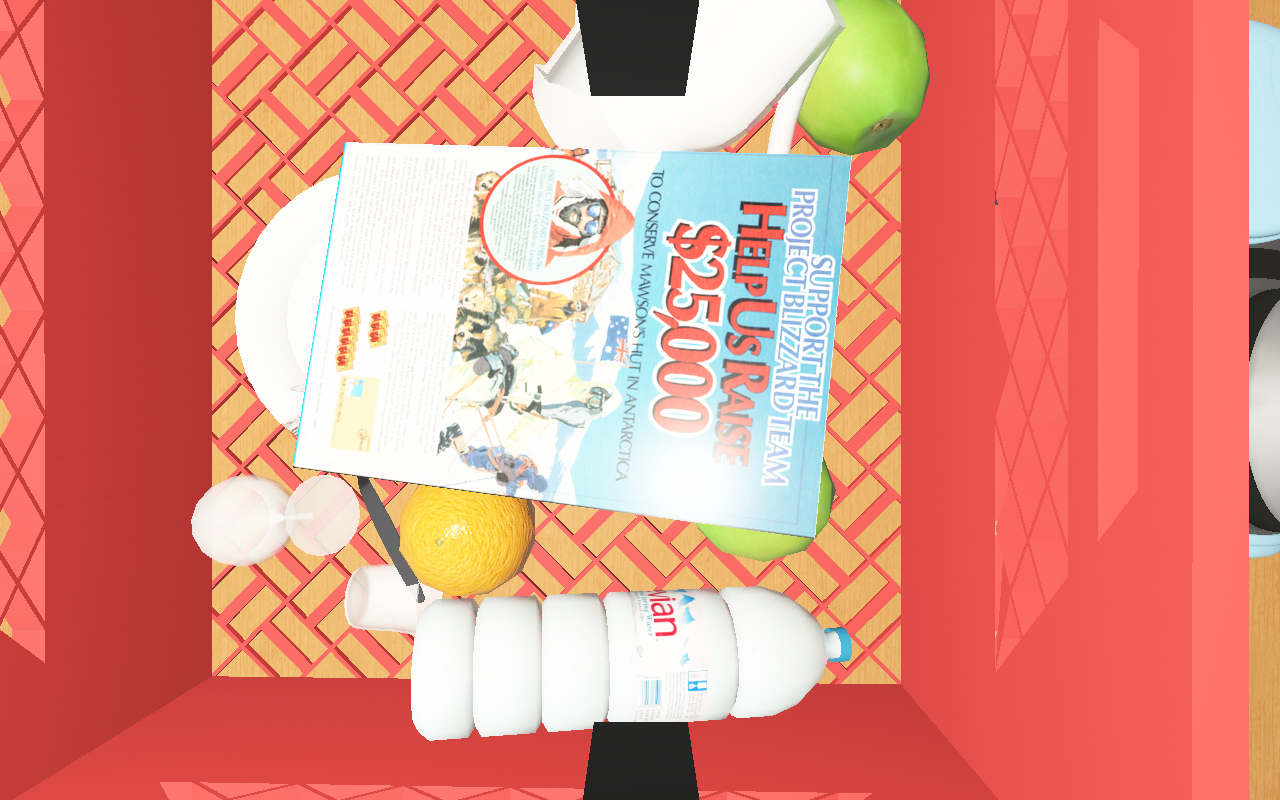
Objects in the scene:
carafe
apple
orange
cereal box
cereal box